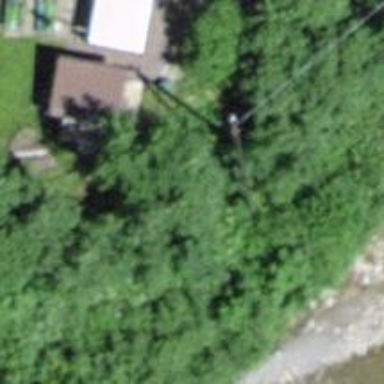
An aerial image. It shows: Power pole.